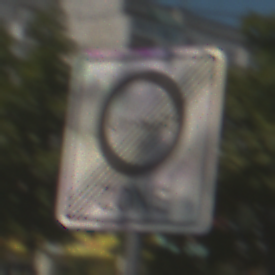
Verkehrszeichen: EndeUmweltzone
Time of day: Midday
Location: Outdoor (Urban)
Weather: Clear
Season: NotSpecified
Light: Natural